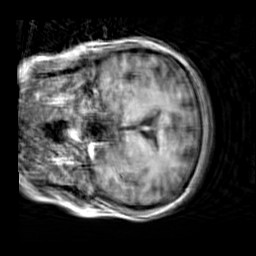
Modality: T1w
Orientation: coronal
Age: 19
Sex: female
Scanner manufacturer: siemens
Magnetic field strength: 3 T
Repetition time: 2.3 s
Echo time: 0.00303 s